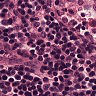
Metastatic tissue present: no